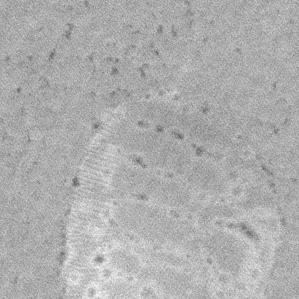
Label: frost